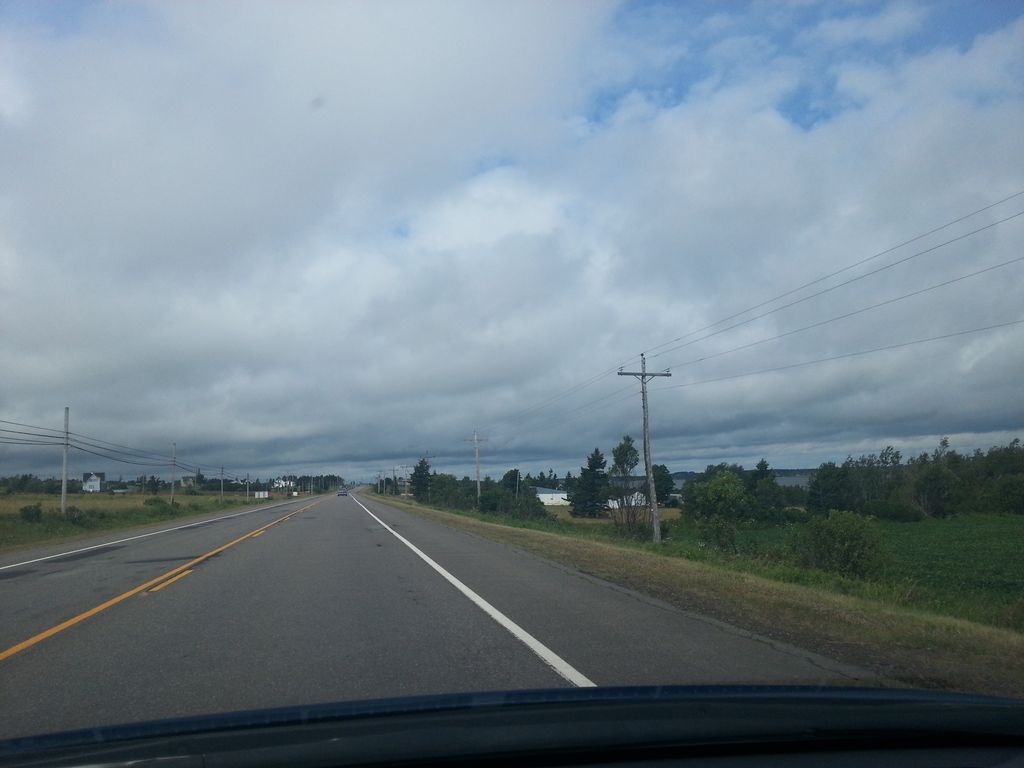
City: charlottetown